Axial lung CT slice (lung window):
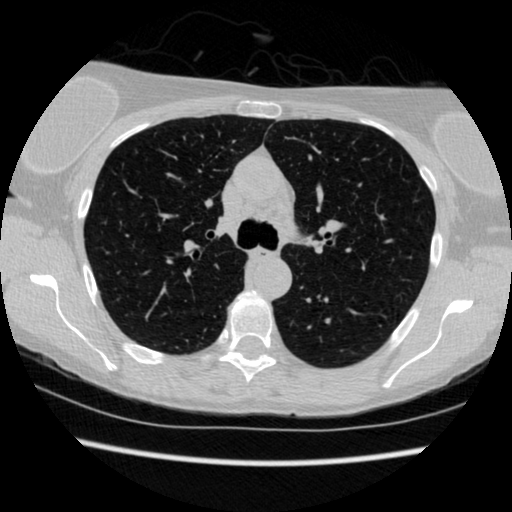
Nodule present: no